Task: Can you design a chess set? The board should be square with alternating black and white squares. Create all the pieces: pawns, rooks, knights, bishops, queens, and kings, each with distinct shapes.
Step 2173:
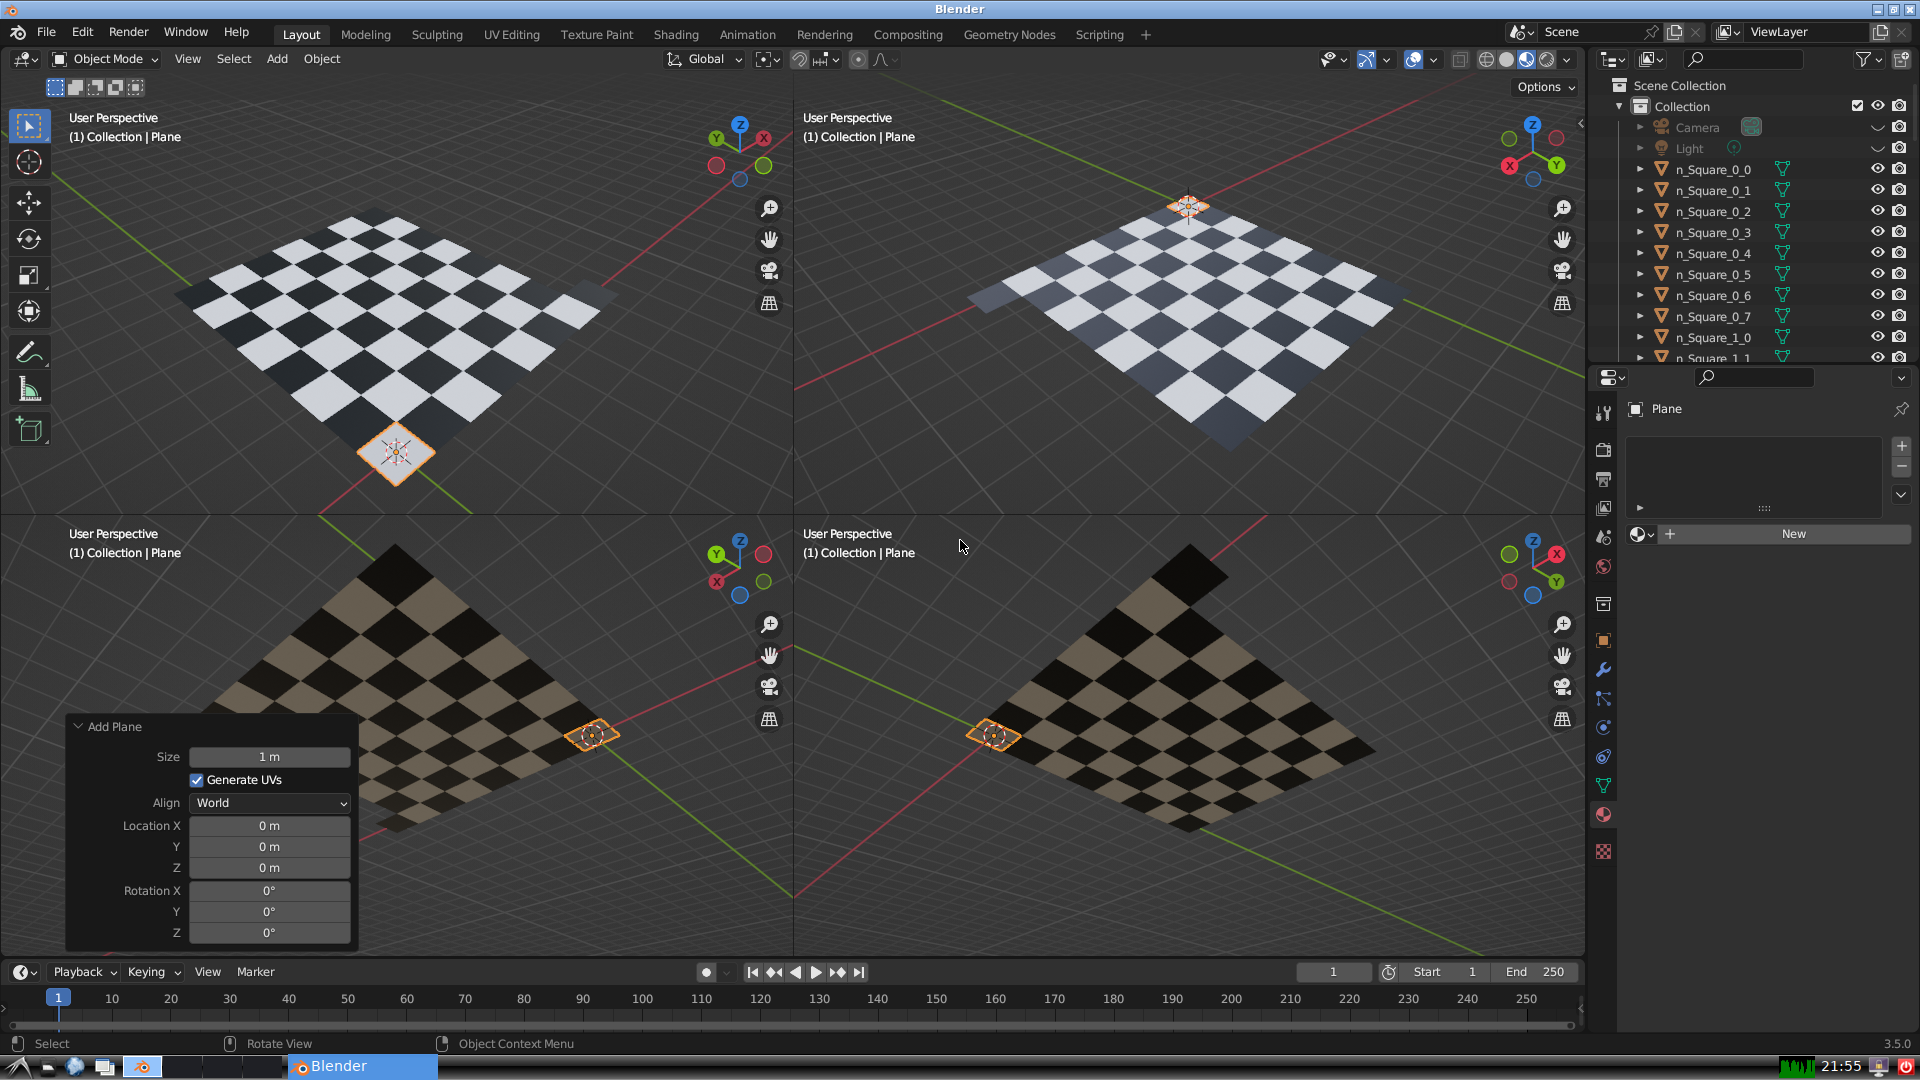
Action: {"mouse_move": [270, 826]}